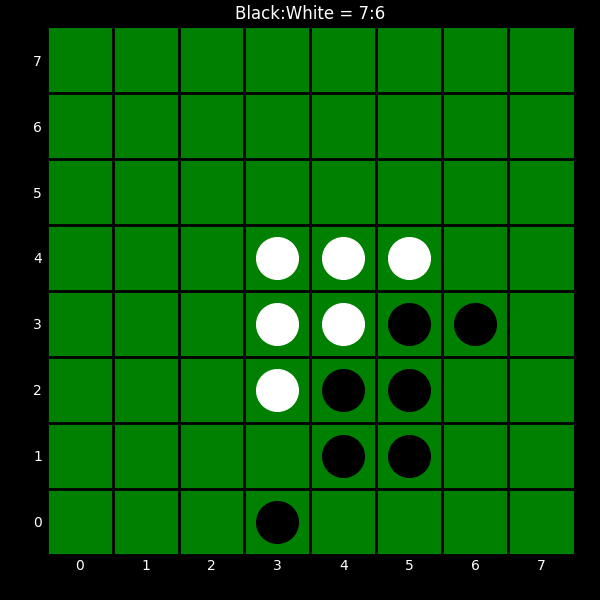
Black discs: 7
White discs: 6